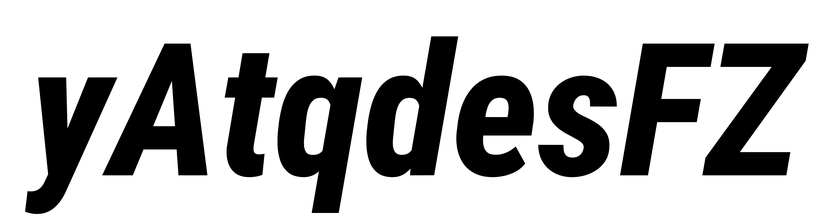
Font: Roboto-Italic_Condensed_ExtraBold_Italic